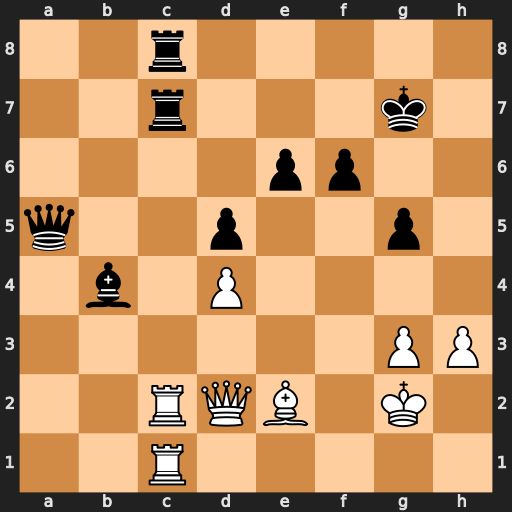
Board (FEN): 2r5/2r3k1/4pp2/q2p2p1/1b1P4/6PP/2RQB1K1/2R5
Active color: w
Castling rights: -
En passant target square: -
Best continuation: Rxc7+ Rxc7 Rxc7+ Qxc7 Qxb4